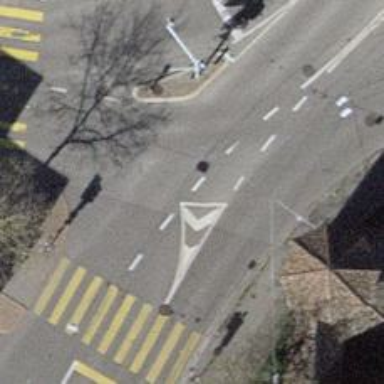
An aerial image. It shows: Road with traffic signals.